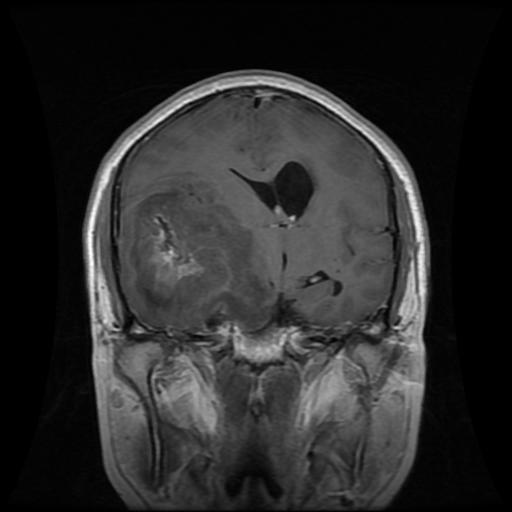
Label: glioma